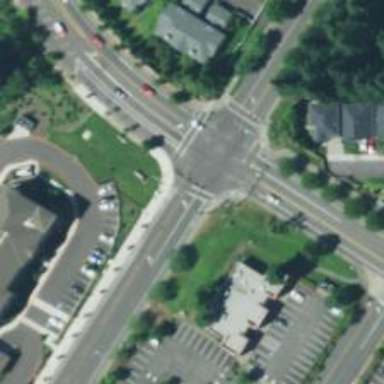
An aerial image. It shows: Marked road crossing.